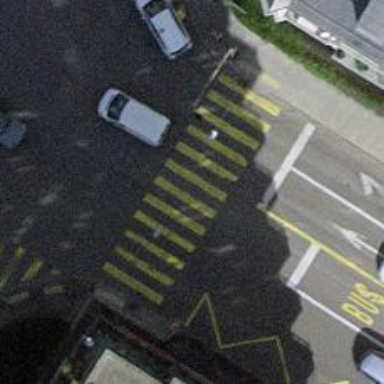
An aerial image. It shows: Crossing with traffic signals.